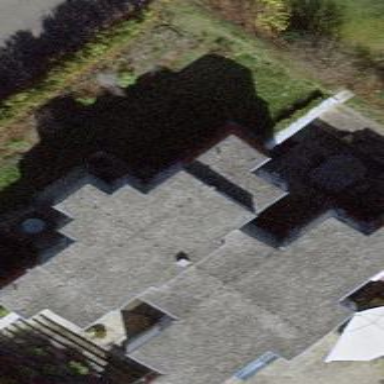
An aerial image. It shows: Detached building.